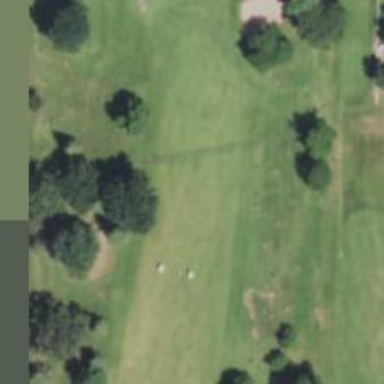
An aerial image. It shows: View of golf hole.